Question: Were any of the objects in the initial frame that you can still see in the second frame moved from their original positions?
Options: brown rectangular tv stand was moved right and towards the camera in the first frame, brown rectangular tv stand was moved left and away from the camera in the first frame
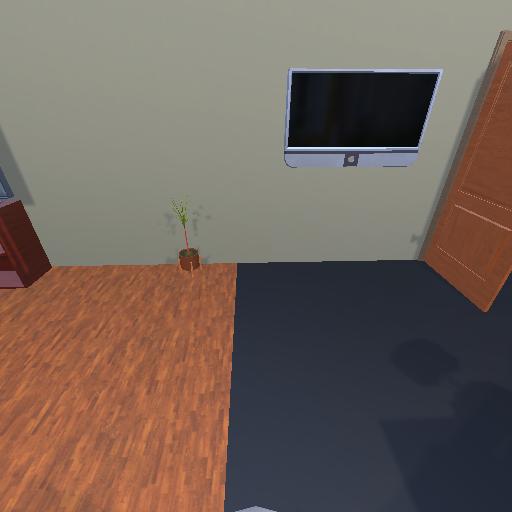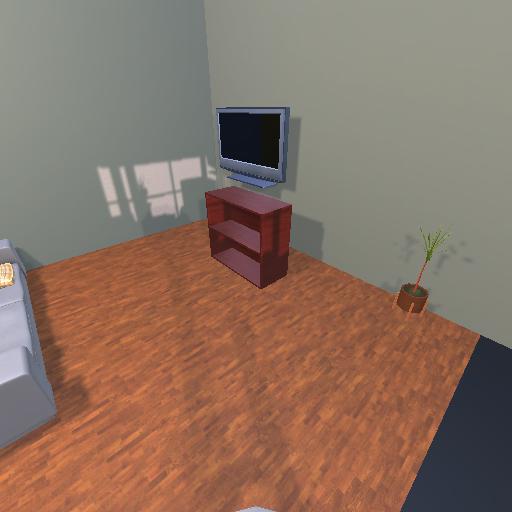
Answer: brown rectangular tv stand was moved right and towards the camera in the first frame